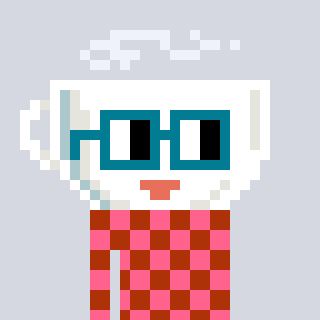
a pixel art character with square dark green glasses, a mug-shaped head and a hotbrown-colored body on a cool background